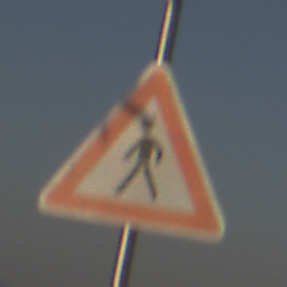
Verkehrszeichen: FussgaengerRechts
Umgebung: Outdoor, Nature
Tageszeit: SunriseSunset
Wetter: Clear
Licht: Natural
Jahreszeit: NotSpecified
Kontrast: HighContrast